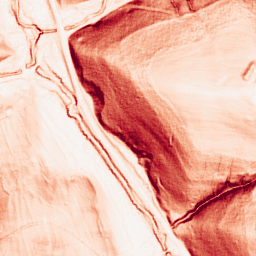
Category: morphological
Decomposition family: morphological_gradient
Decomposition parameters: size: 3
shape: square
Upsampling method: bicubic_3x
Upsampling parameters: scale: 3
Upsampling scale: 3